【题型】选择题　【知识点】平面几何　【难度】easy
如图，$DE \parallel BC$，$EF \parallel AB$，则下列式子中成立的是（ ）

A. $\dfrac{AD}{DB} = \dfrac{BF}{EC}$
B. $\dfrac{AB}{BC} = \dfrac{DE}{AC}$
C. $\dfrac{EF}{AB} = \dfrac{AC}{CE}$
D. $\dfrac{AD}{DB} = \dfrac{BF}{FC}$
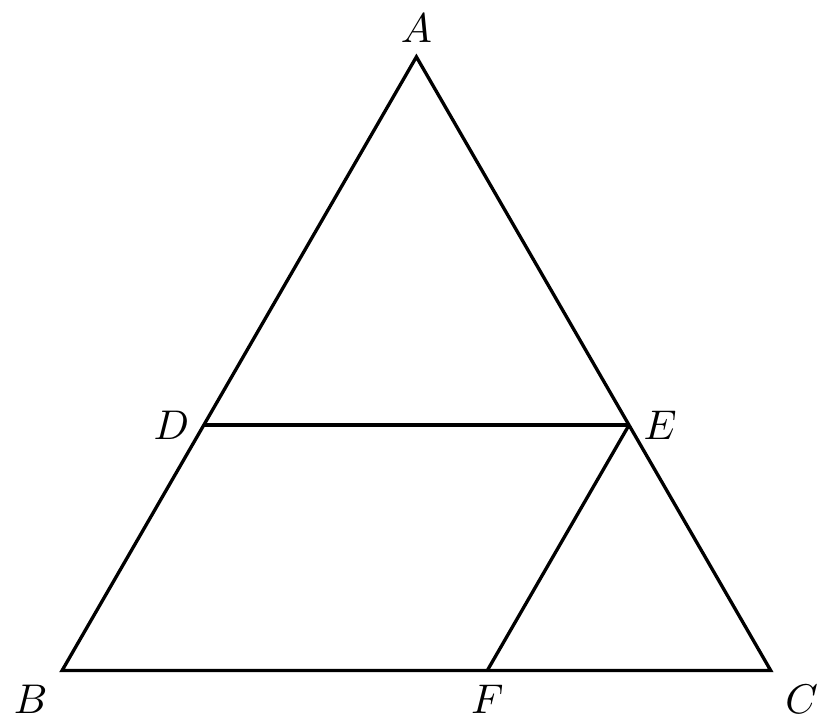
【解答】
$\because DE \parallel BC$

$\therefore \dfrac{AD}{DB} = \dfrac{AE}{EC}$

$\because EF \parallel AB$

$\therefore \dfrac{BF}{FC} = \dfrac{AE}{EC}$

$\therefore \dfrac{AD}{DB} = \dfrac{BF}{FC}$

故选：D。